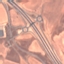
Land use / land cover: Highway